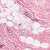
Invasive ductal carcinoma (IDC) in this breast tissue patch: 0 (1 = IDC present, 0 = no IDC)